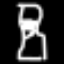
Label: hourglass